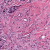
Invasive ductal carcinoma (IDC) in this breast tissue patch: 1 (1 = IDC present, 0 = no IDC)